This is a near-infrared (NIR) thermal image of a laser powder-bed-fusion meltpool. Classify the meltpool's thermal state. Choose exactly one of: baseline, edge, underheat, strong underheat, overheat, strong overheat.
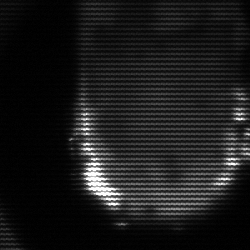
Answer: baseline